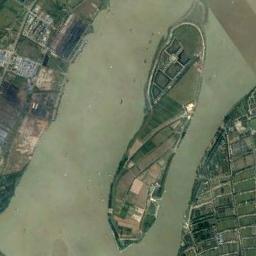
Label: island